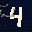
Label: 4